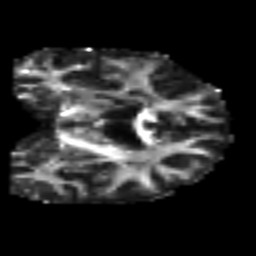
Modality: FA
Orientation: coronal
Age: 59
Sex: male
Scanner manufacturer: siemens
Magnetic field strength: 3 T
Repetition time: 4.999 s
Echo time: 0.07946 s